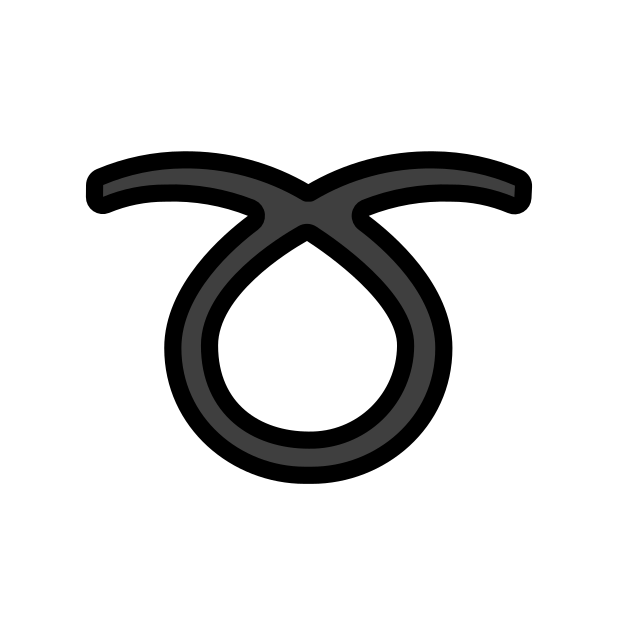
Emoji: ➰
Name: curly loop
Unicode: 0x27b0